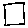
Label: square